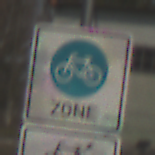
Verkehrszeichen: BeginnFahrradzone
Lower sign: EinspurigeFahrzeugeFrei4
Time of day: Midday
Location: Outdoor (Suburban)
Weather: PartlyCloudy
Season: NotSpecified
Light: Natural